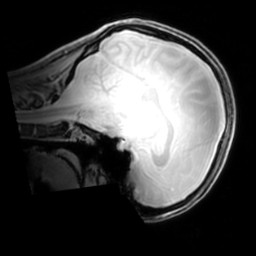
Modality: PDw
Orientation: sagittal
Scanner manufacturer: philips
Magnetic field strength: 7 T
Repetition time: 0.008 s
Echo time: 0.001974 s